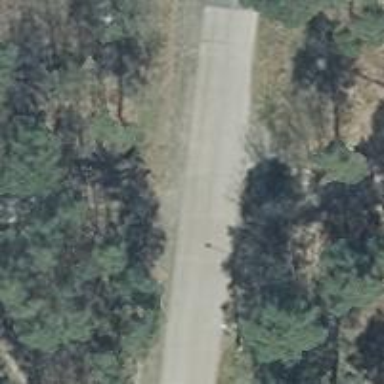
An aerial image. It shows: Unclassified road with concrete surface.